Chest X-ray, PA view. Patient: 65 years old, sex F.
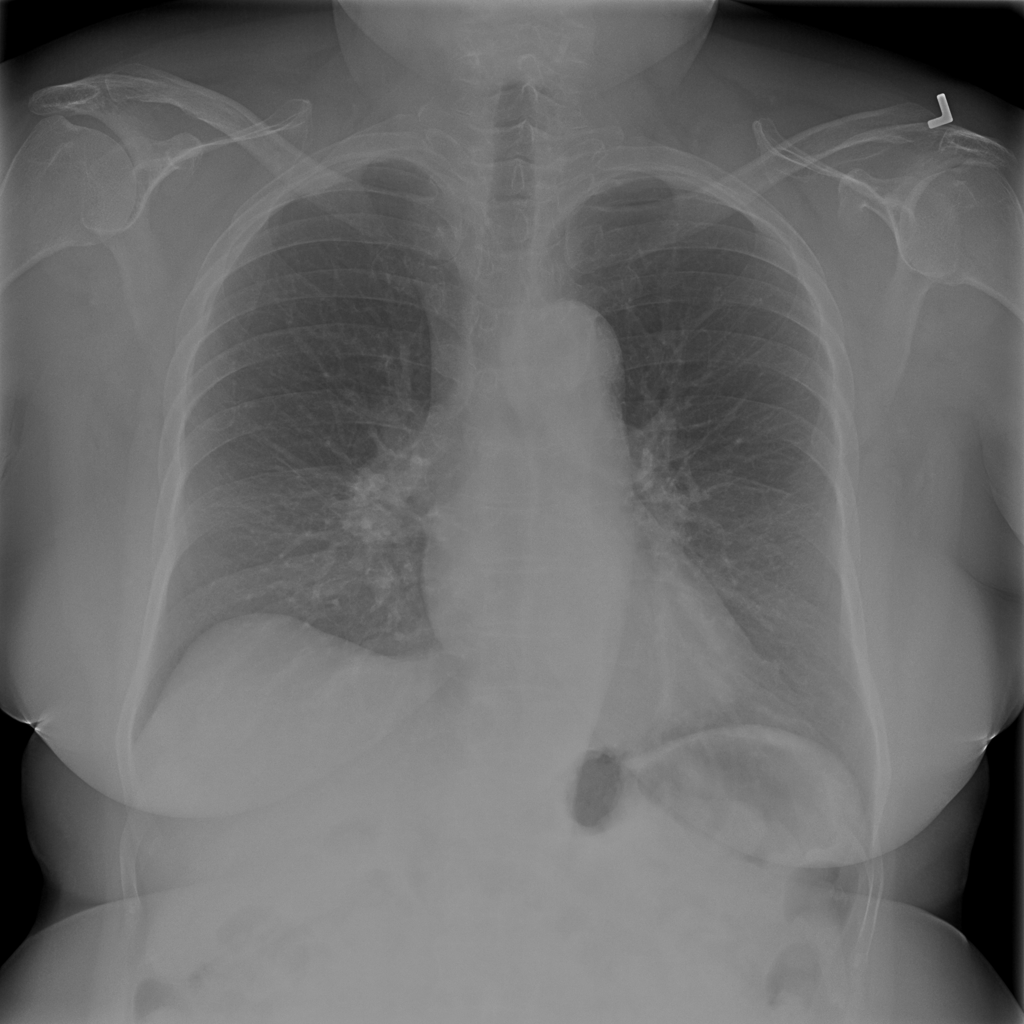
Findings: Nodule